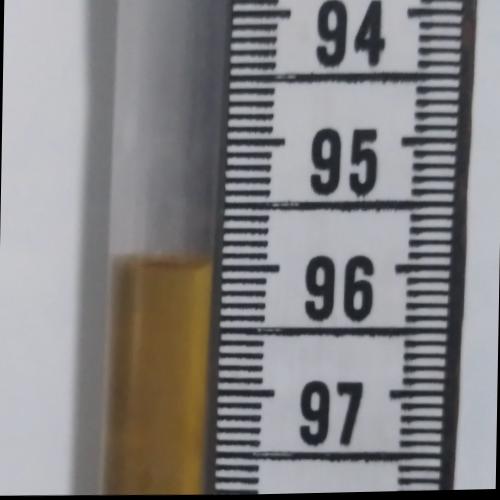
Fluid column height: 96.0 cm